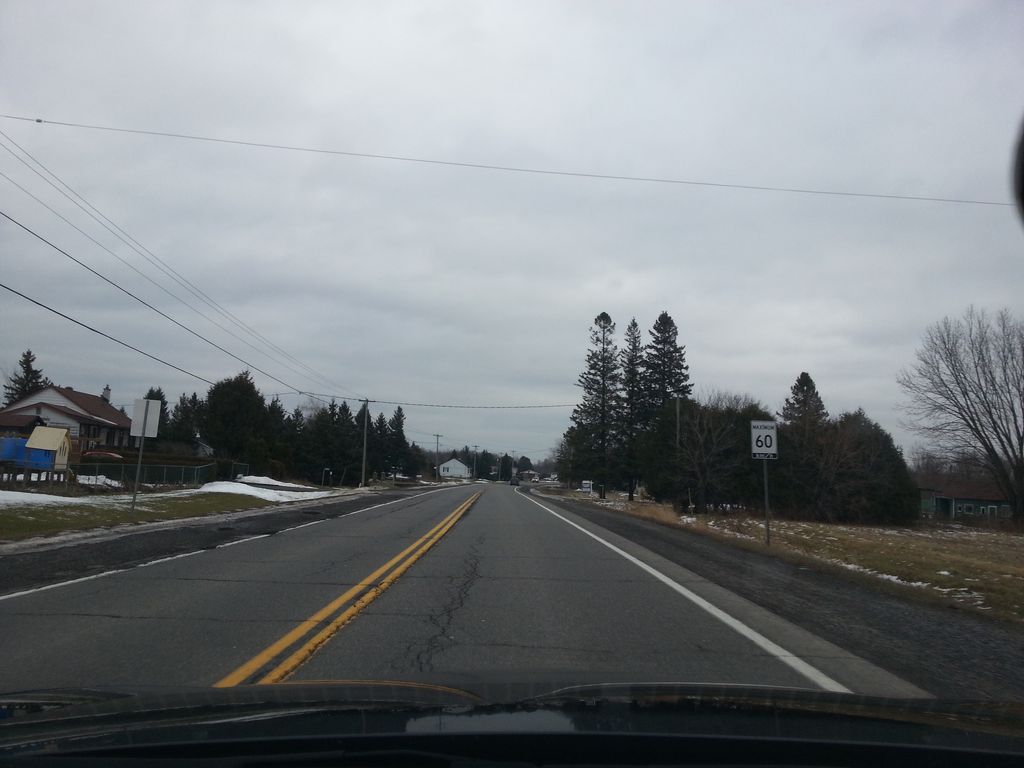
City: ottawa-gatineau